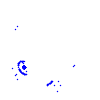
Particle: proton